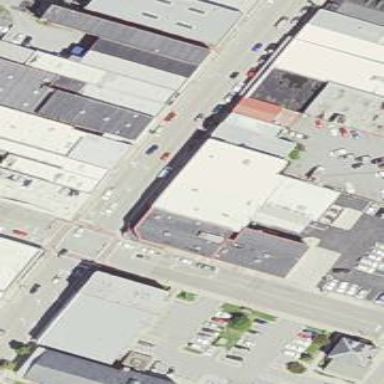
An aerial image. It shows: Building that houses furniture shop.